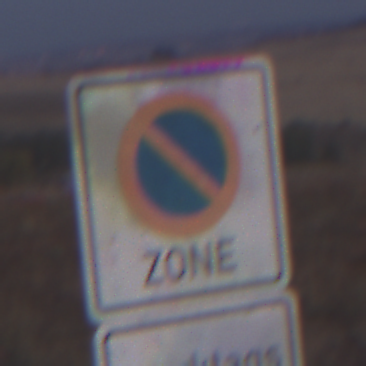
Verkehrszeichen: BeginnEingeschraenktesHalteverbotZone
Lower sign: ZeitangabenMitBeschraenkungAufWochentage1
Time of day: SunriseSunset
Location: Outdoor (Nature)
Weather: Clear
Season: NotSpecified
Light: Natural